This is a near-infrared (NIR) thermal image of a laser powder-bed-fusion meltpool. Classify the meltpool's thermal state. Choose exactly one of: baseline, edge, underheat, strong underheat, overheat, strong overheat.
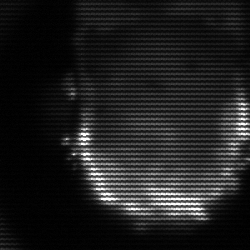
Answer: baseline